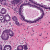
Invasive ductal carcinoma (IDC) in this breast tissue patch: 0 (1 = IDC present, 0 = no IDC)